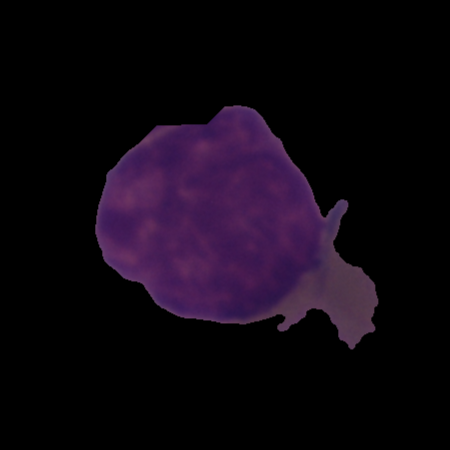
Label: cancer